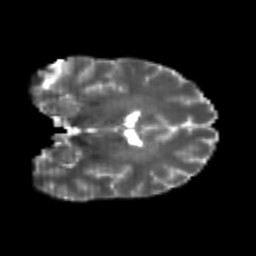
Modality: T2w
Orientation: coronal
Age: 21
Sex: male
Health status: healthy
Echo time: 0.074 s